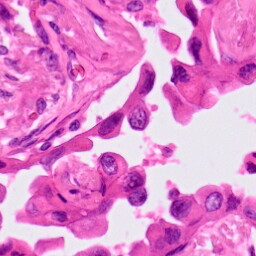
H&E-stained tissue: Lung